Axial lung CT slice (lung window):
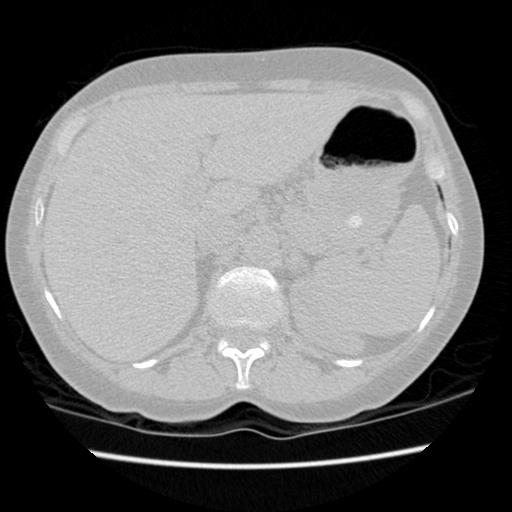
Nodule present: no